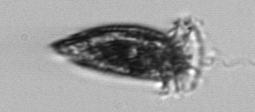
Label: Dinophysis_norvegica